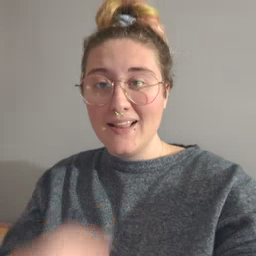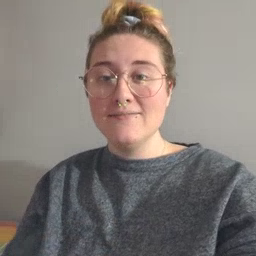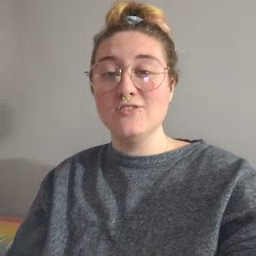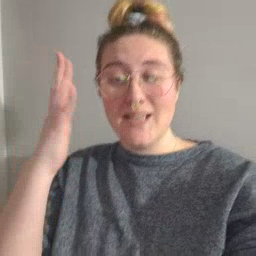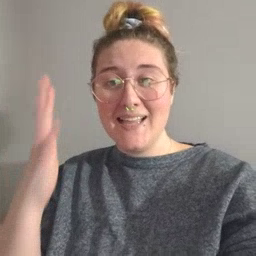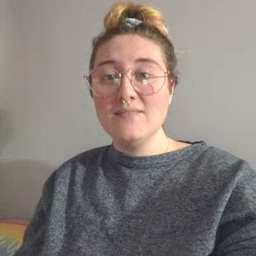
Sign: tree